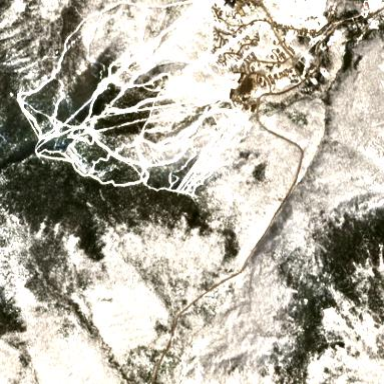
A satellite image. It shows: Area designated for winter sports.